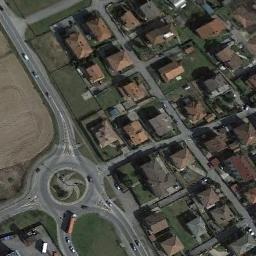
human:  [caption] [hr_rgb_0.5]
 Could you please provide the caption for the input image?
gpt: There are several moving vehicles on the road at the roundabout, And there are some buildings and a large area of ​​farmland around the roundabout .

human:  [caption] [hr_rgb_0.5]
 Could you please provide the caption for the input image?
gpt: The roundabout with five exits and entrances is next to the residential area .

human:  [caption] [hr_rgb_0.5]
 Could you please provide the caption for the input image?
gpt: The roundabout is on the grass next to buildings .

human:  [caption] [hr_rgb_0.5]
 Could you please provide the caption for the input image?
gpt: Many buildings of different shapes are beside the roundabout .

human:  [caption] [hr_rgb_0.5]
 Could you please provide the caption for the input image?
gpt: There are many brown buildings near the roundabout .